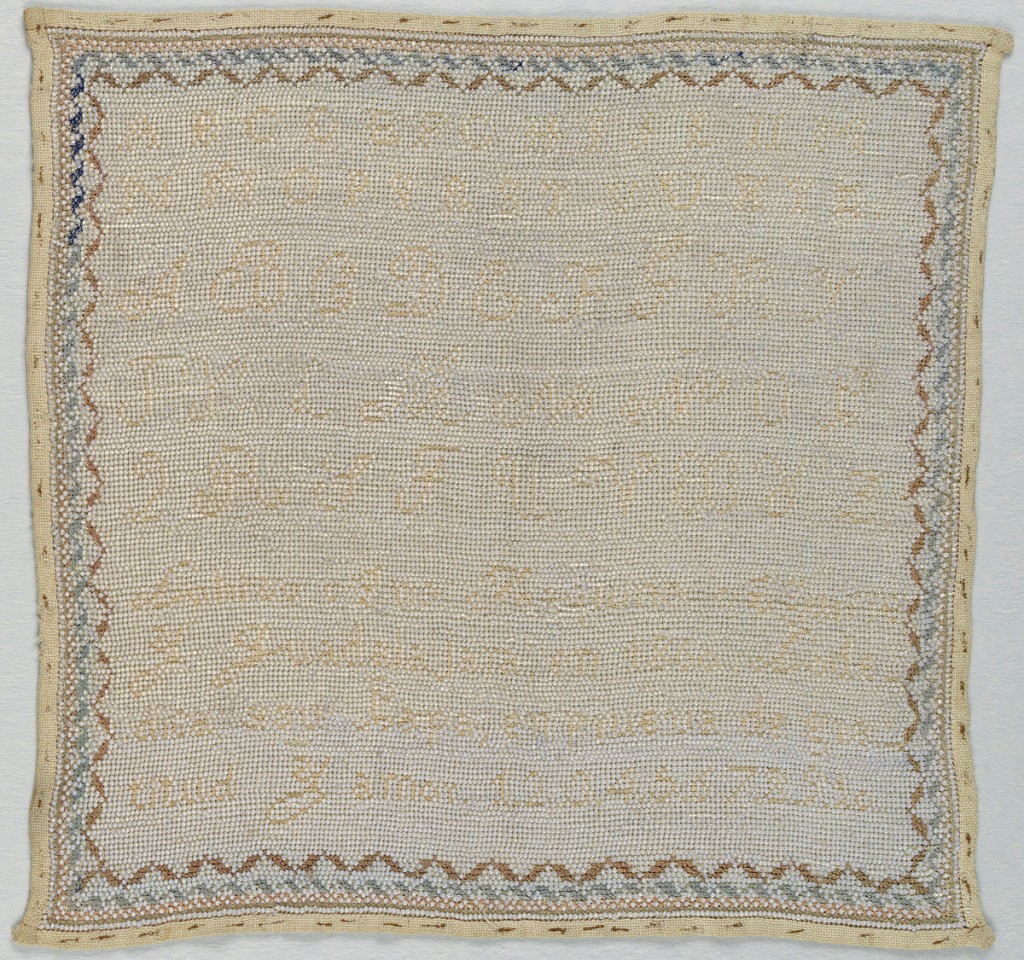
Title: Sampler
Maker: Anna Joaquina Aguirre y Guadalajara
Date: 1860
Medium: glass beads and silk embroidery on cotton foundation Technique: embroidered in cross, long-armed cross, and overcasting sewing on beads, on plain weave foundation
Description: Two alphabets and a signature in reverse. Opalescent beads.